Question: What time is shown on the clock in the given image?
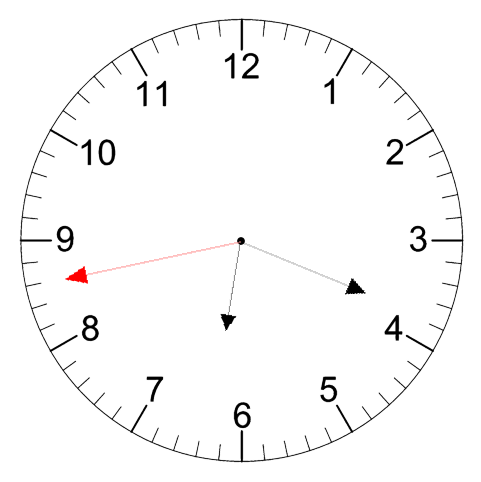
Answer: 06:18:43